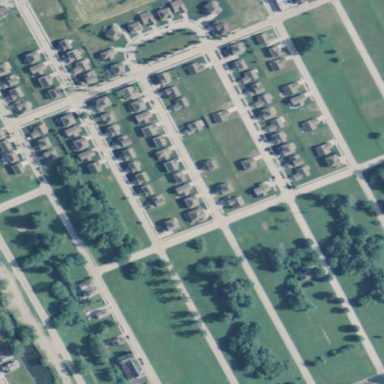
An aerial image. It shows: This residential area consists of single-family homes.